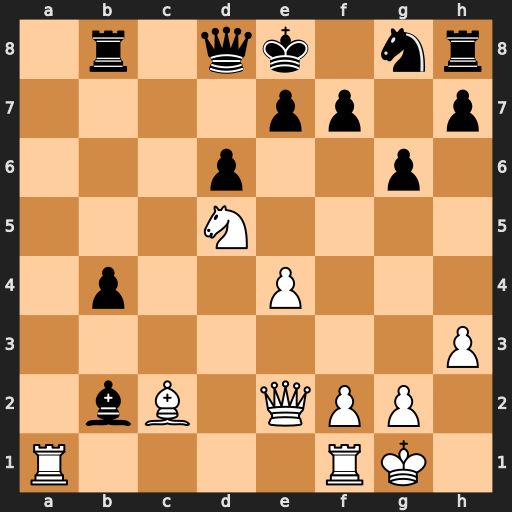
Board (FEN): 1r1qk1nr/4pp1p/3p2p1/3N4/1p2P3/7P/1bB1QPP1/R4RK1
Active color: w
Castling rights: k
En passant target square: -
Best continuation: Ba4+ Kf8 Qxb2